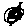
Label: hexagon